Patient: sex M, age 83
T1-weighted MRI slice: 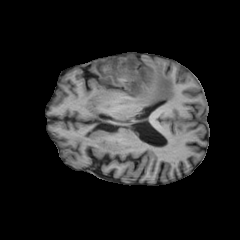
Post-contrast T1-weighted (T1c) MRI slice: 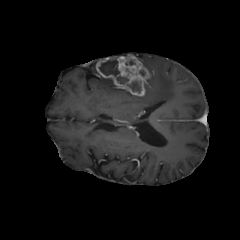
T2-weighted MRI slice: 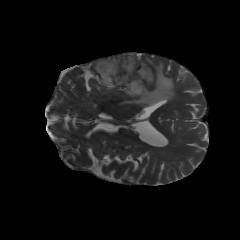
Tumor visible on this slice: yes
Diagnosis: Glioblastoma, IDH-wildtype
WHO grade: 4